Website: apple
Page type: customer-info-address
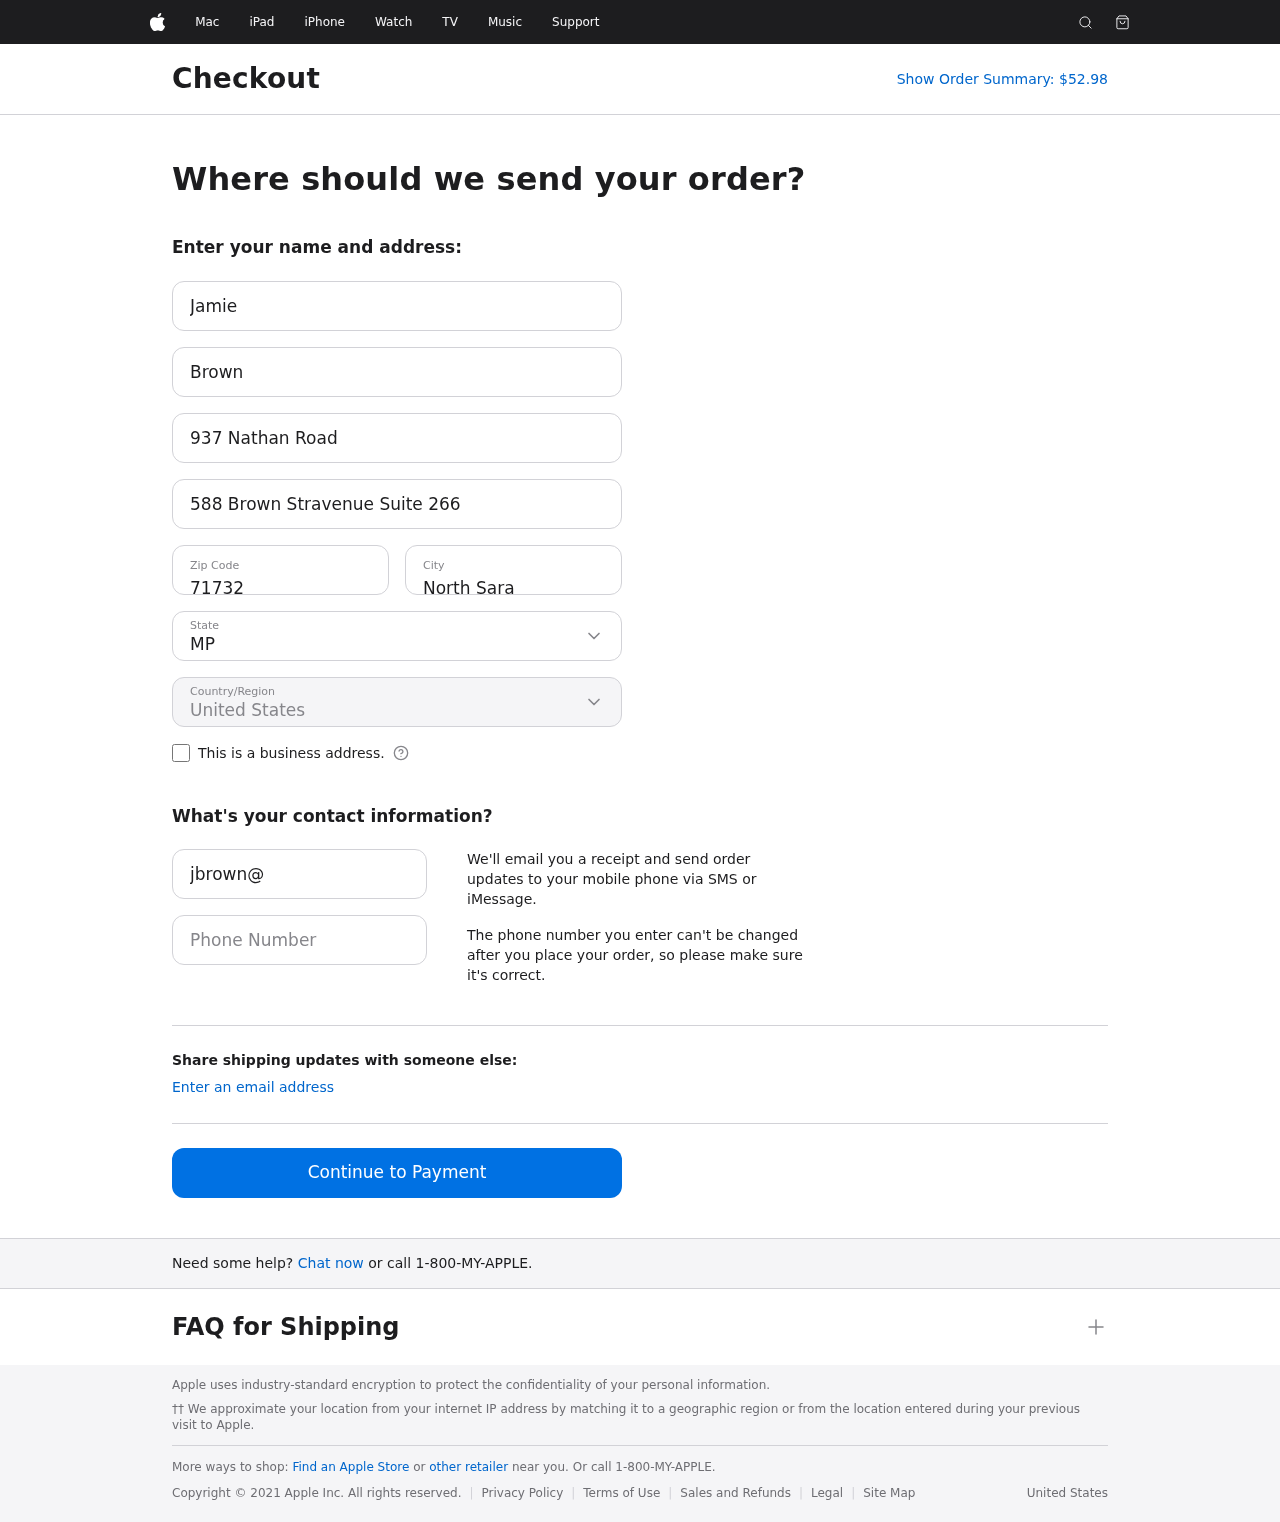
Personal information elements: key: PII_CITY
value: North Sara
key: PII_COUNTRY
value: United States
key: PII_EMAIL
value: jbrown@hotmail.com
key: PII_FIRSTNAME
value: Jamie
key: PII_LASTNAME
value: Brown
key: PII_PHONE
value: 6666980276
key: PII_POSTCODE
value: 71732
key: PII_STATE
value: MP
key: PII_STREET
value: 937 Nathan Road
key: PII_STREET2
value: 588 Brown Stravenue Suite 266
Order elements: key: ORDER_TOTAL
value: Show Order Summary: $52.98